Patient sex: M
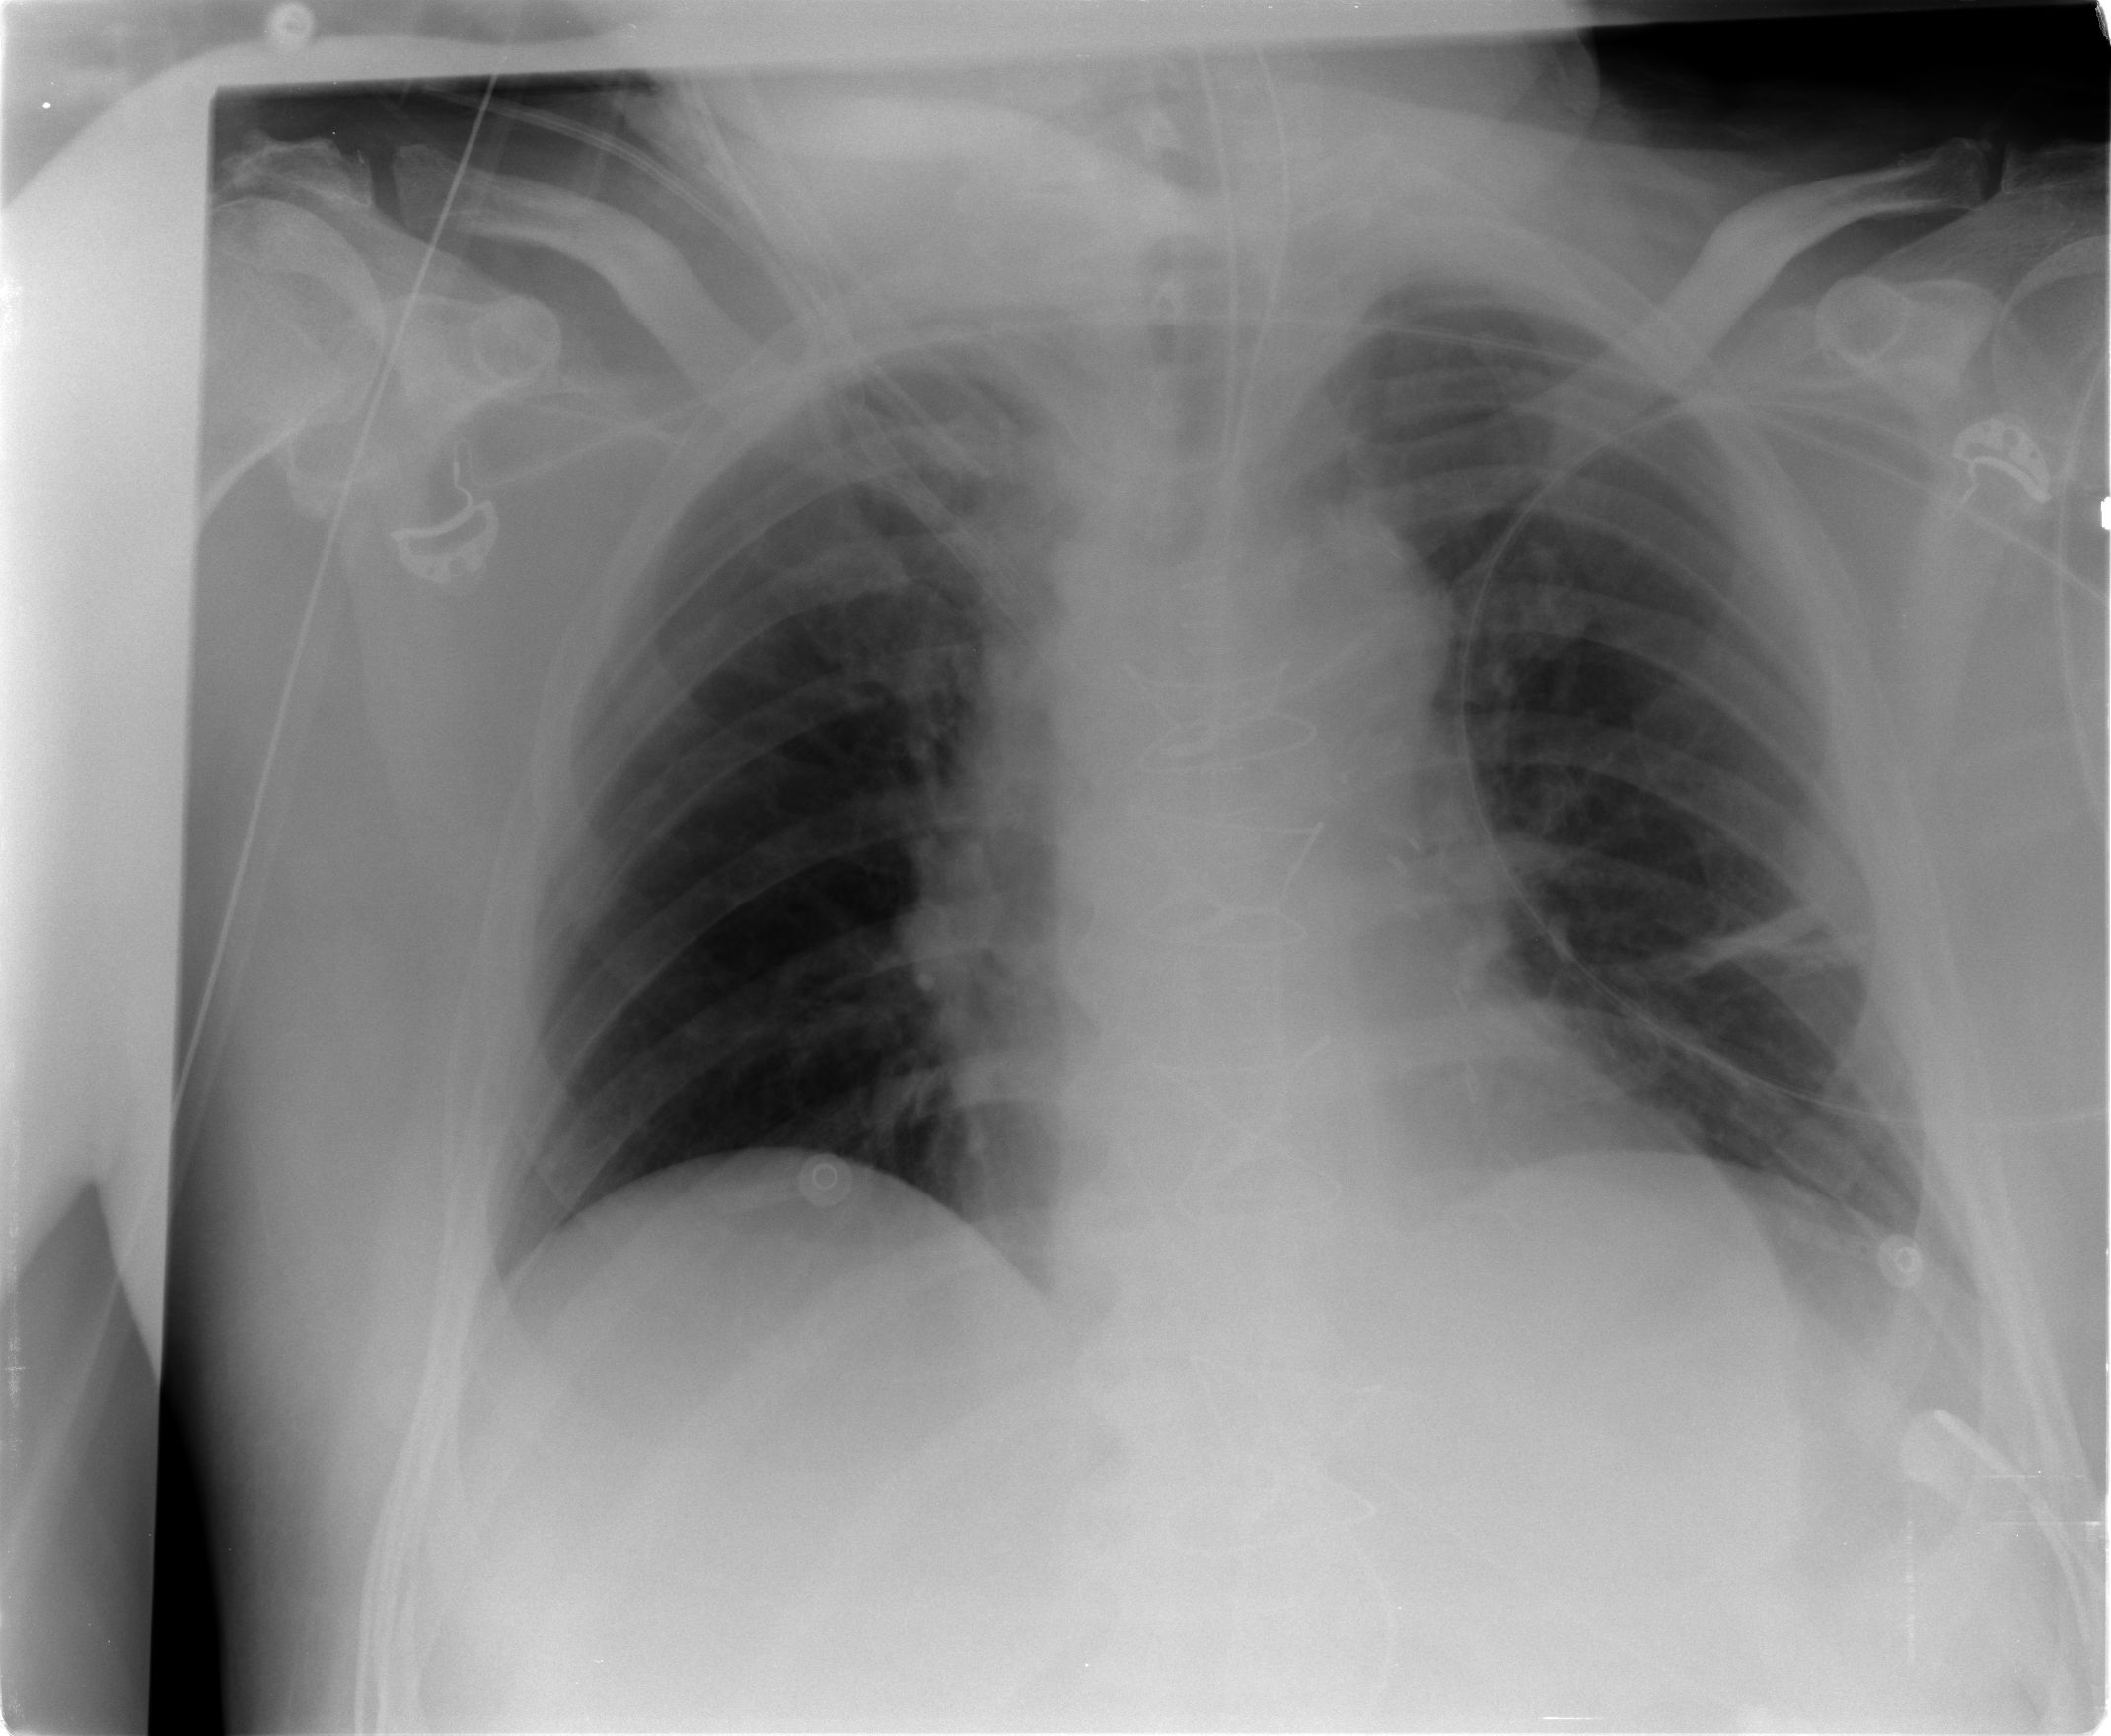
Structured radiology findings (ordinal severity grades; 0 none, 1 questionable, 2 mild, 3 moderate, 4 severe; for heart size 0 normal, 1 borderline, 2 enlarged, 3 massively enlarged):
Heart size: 0
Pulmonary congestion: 0
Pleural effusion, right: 0
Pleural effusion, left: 0
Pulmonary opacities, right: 0
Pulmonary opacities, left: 0
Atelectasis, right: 0
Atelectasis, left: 2